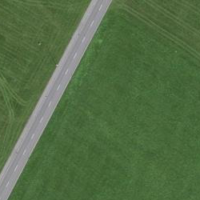
EUNIS habitat code: 52
Species observed at this site:
Milvus milvus